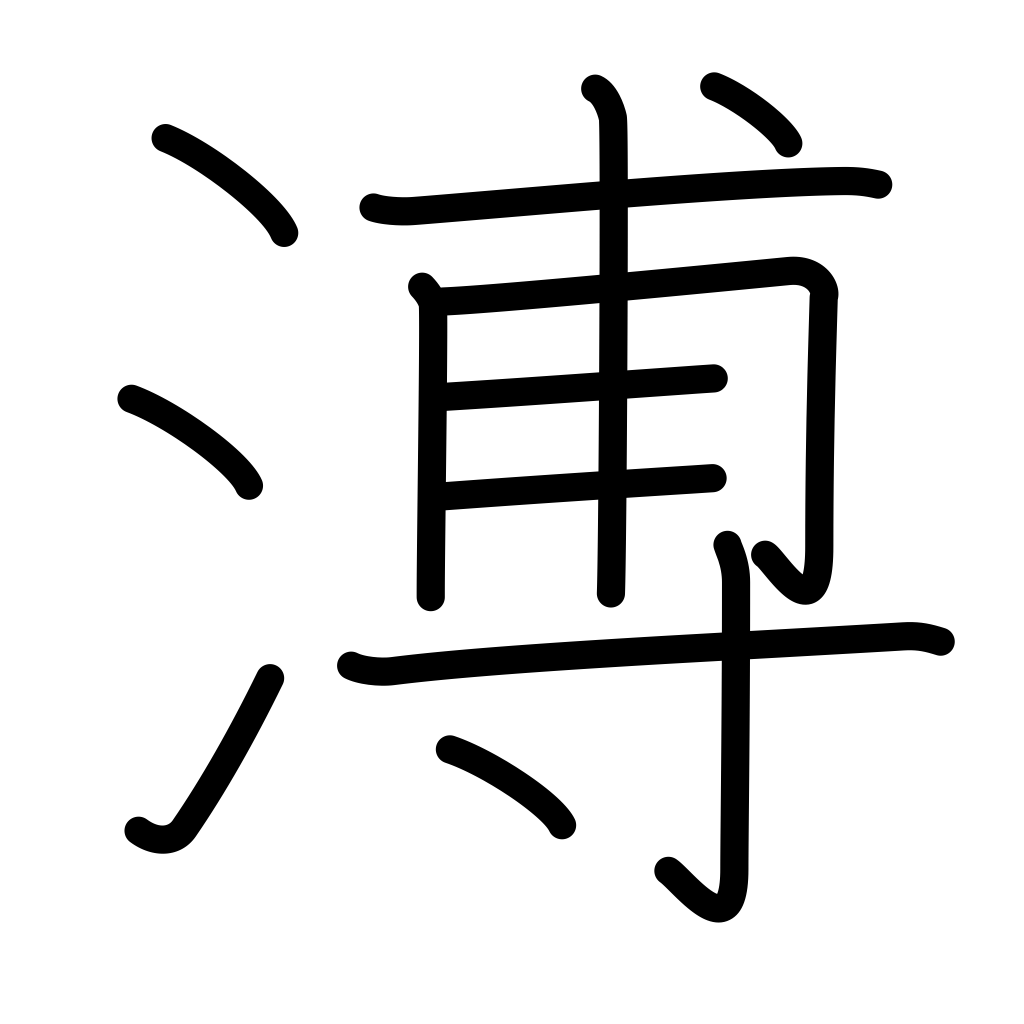
Meaning: far and wide